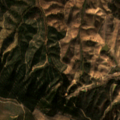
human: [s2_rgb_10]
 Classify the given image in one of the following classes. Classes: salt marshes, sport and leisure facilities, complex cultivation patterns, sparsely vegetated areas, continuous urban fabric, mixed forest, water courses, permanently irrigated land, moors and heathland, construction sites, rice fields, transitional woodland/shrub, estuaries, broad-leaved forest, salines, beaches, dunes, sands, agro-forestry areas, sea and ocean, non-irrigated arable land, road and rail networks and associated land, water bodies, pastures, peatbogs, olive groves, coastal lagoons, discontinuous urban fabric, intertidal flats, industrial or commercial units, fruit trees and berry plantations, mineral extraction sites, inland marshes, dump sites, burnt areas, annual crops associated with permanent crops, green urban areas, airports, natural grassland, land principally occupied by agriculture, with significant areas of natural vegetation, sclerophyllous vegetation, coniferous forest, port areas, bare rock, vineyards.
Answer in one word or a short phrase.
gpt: non-irrigated arable land, natural grassland, sclerophyllous vegetation, transitional woodland/shrub